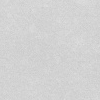
Atmospheric dust classification: dusty